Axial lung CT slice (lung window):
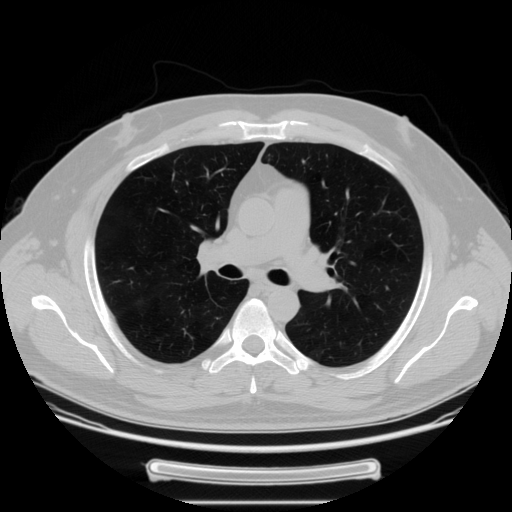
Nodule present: no